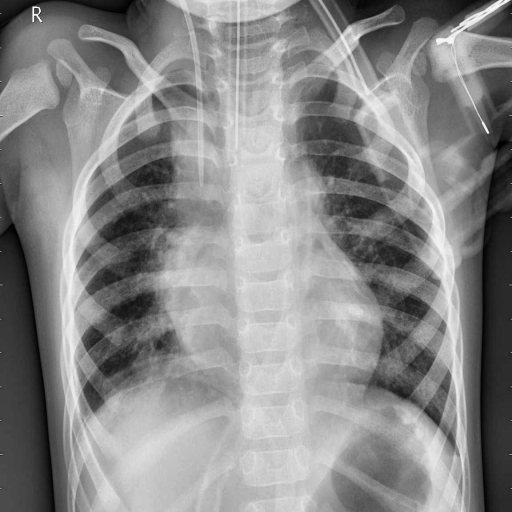
Finding: PNEUMONIA